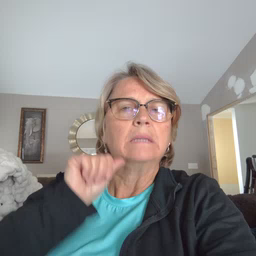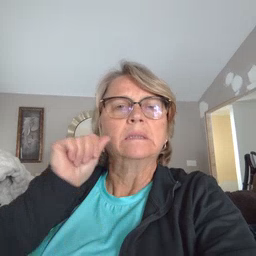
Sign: aunt